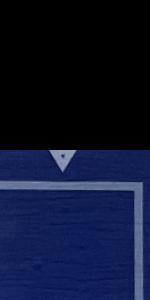
Label: Empty